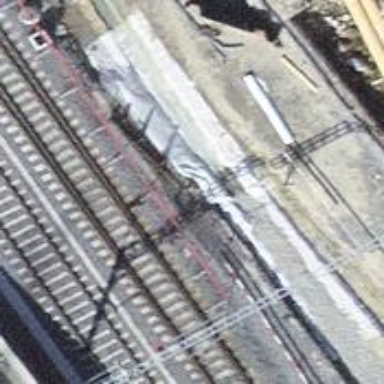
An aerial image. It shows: Single-track electrified railway siding with contact line.